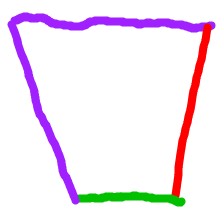
Shape: trapezoid